Question: I am trying to create a line graph that shows response times for a Go/No-go task. I am having trouble with the lines as they are not connecting to the intended values. I just want the 'go' to all be one line and the 'no-go' to be one line. Does anyone know how to correct this? I have included how the line graph looks currently and an example of the dataset. thank you!
<URL>

'''
> ggplot(response_times, aes(x = day, y = mean, group = 2)) +
geom_line(aes(color = trialtype)) +
geom_point(aes(color = trialtype)) +
theme(axis.text.x = element_text(angle = 60)) +
labs(title="Average response time of Go/No-go Trials",
x = "Date of training",
y = " Average Response Time ")
'''
'''
# Groups: day [28]
day trialtype mean
<chr> <chr> <dbl>
1 2022-08-06 go 0.497
2 2022-08-06 nogo 0.548
3 2022-08-07 go 0.449
4 2022-08-07 nogo 0.407
5 2022-08-08 go 0.444
6 2022-08-08 nogo 0.350
7 2022-08-09 go 0.443
8 2022-08-09 nogo 0.453
9 2022-08-10 go 0.462
10 2022-08-10 nogo 0.426
# ... with 46 more rows
'''
EDIT:
So I have used the code which you have provided(thank you) but now i think there is an issue with missing values.
'''
Warning messages:
1: Removed 1 row(s) containing missing values (geom_path).
2: Removed 9 rows containing missing values (geom_point).
'''
<URL>
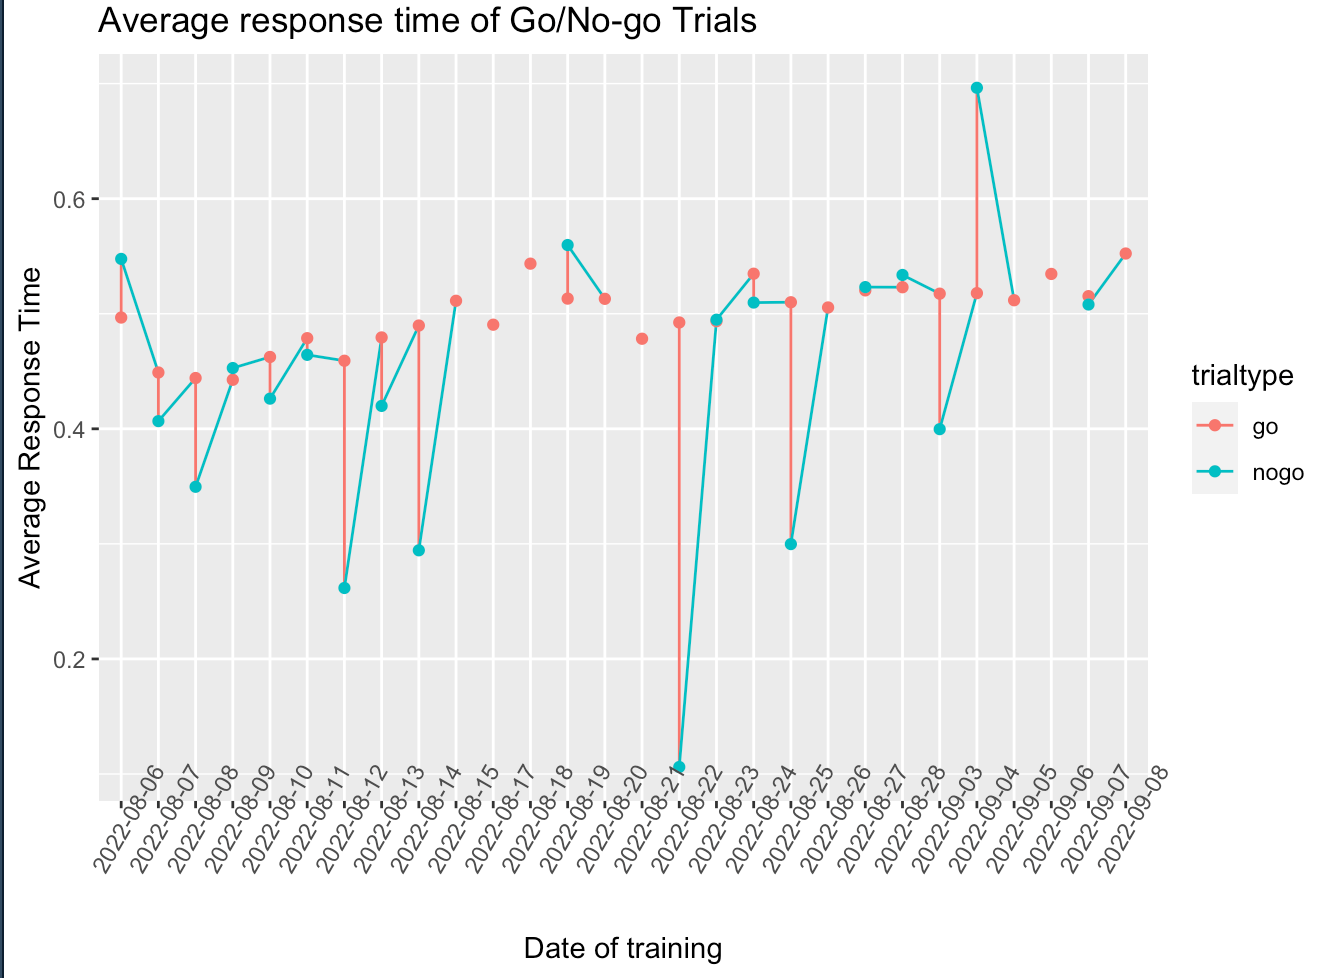
Answer: I tried to reproduce your example from the photo, I didn't get all numbers right because I've copied it by hand, but, still, take a look:
'''
day <- rep(c("2022-06", "2022-07", "2022-08", "2022-09",
"2022-10", "2022-11", "2022-12", "2022-13",
"2022-14", "2022-15", "2022-16", "2022-17",
"2022-18", "2022-19", "2022-20", "2022-21"))
trialtype <- as.factor(rep(c("go", "no-go"), 16, by = 2))
# mean <- data$CONT_Y[1:8]
mean <- c(0.49, 0.54, 0.44, 0.40, 0.44, 0.34, 0.45, 0.46,
0.42, 0.47, 0.46, 0.45, 0.26, 0.47, 0.41, 0.48)
mydata <- data.frame(day = day,
trialtype = trialtype,
mean = mean)
mydata %>%
ggplot(., aes(x = day, y = mean, group = trialtype)) +
geom_line(aes(color = trialtype)) +
geom_point(aes(color = trialtype)) +
theme(axis.text.x = element_text(angle = 60)) +
labs(title="Average response time of Go/No-go Trials",
x = "Date of training",
y = " Average Response Time ")
'''
the plot:
<URL>
Next time, instead of a picture, if it's possible, then maybe you could share the dataframe via github or dput() (I still don't know how to use dput, but I've been asked to upload via it as well :)
Following Ben's comment, I've just changed 'group = 2' to 'group = trialtype'
(I'm sorry, I've just checked the comment after posting, I may delete the answer if it's good practice, I'm new to the forum too)
- 'group = 2'
<URL>
:)